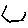
Label: hexagon